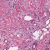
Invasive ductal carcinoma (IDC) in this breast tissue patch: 0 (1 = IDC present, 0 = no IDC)